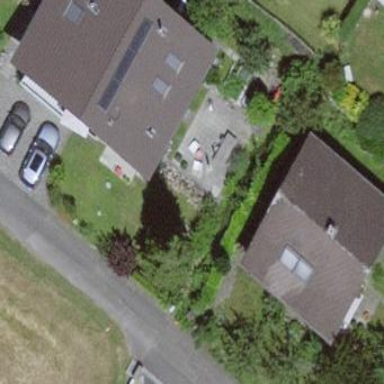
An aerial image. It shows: Residential building.